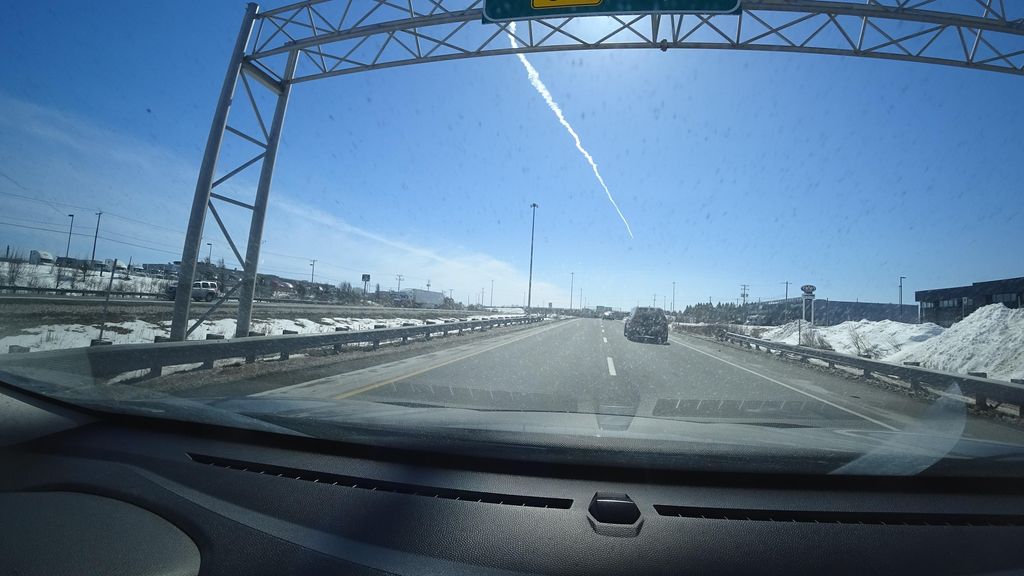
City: quebec_city